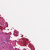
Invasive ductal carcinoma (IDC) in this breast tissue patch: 0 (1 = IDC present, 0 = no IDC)